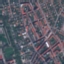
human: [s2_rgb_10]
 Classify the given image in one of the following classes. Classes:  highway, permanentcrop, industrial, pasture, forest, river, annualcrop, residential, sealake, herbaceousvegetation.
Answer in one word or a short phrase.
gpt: Residential